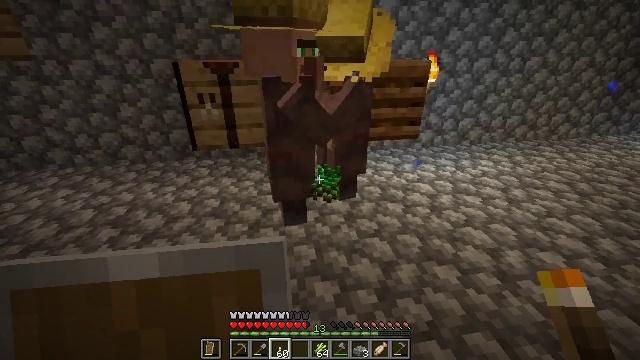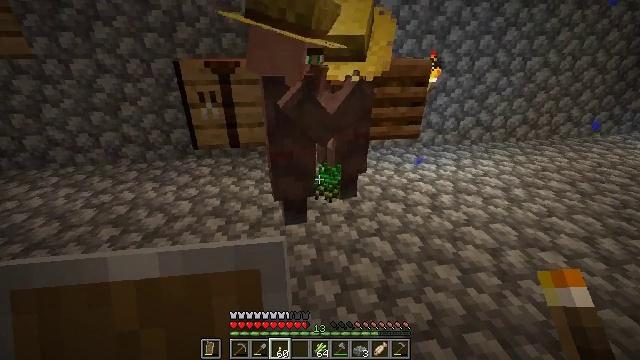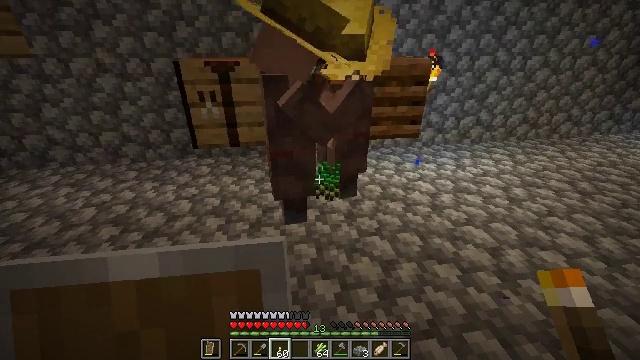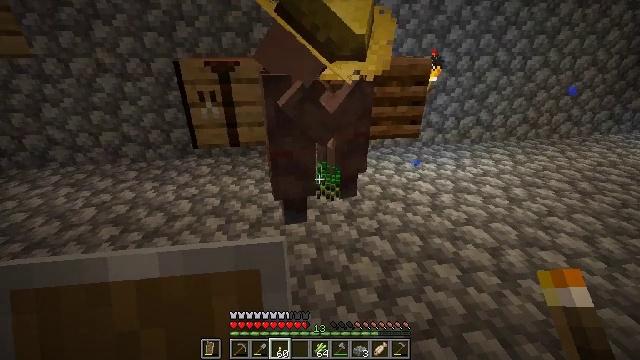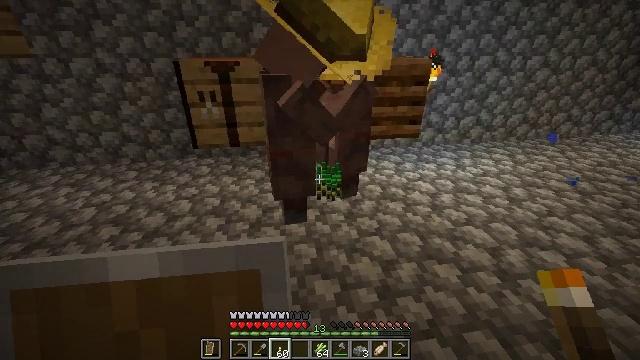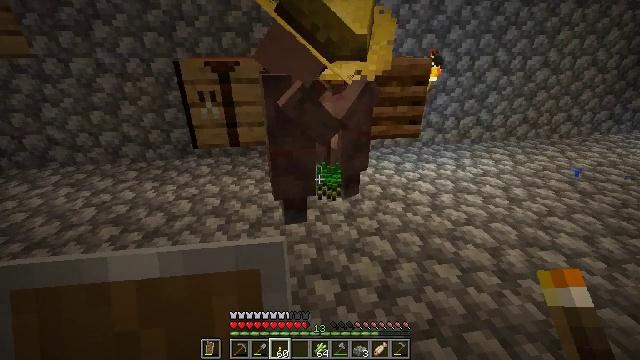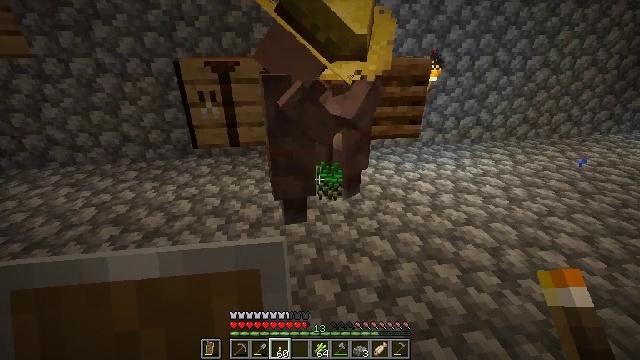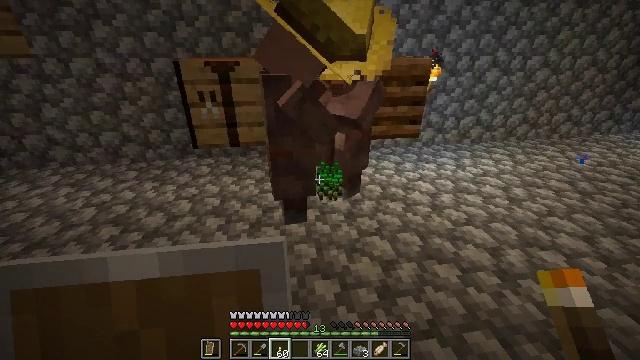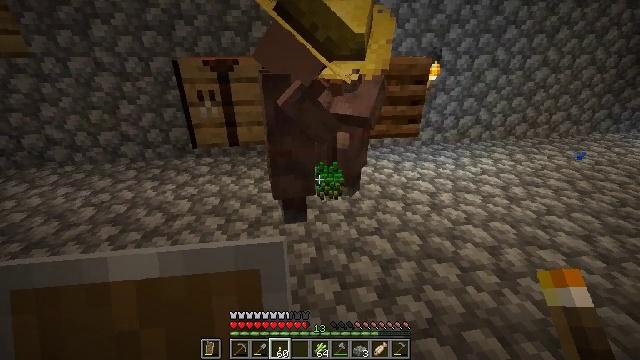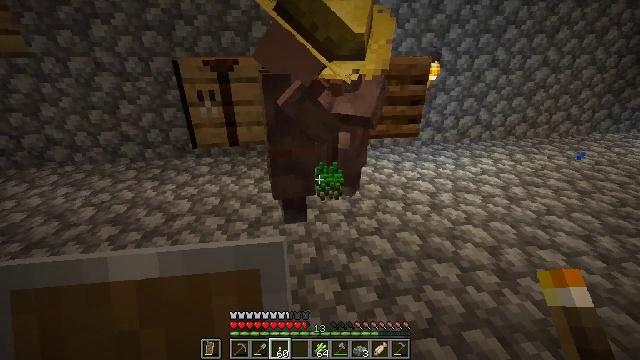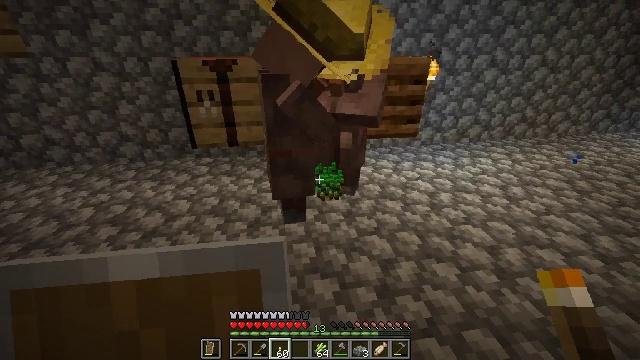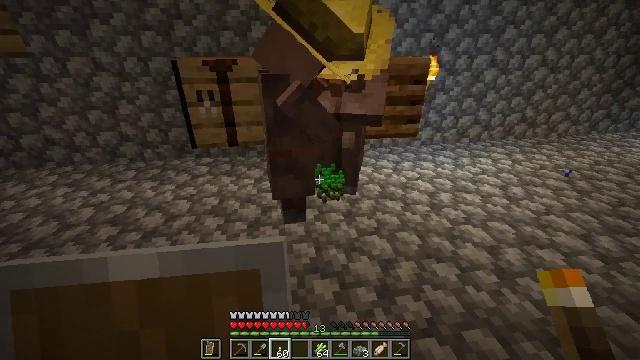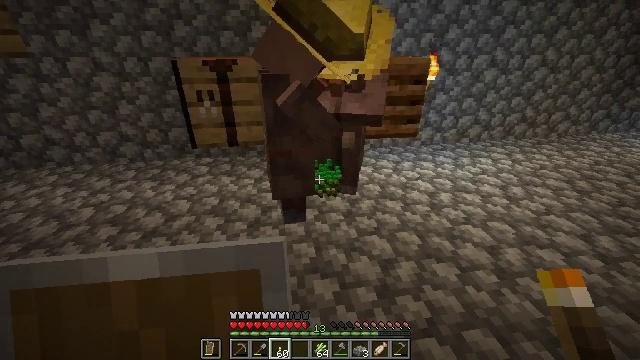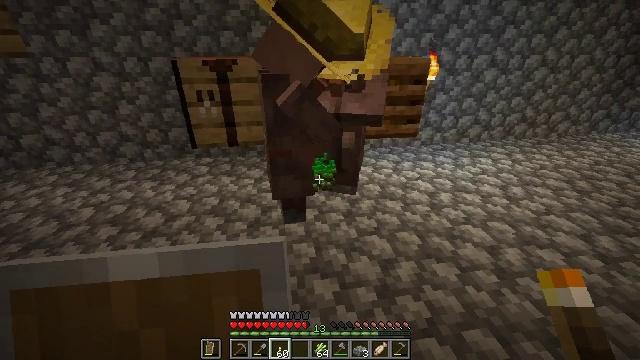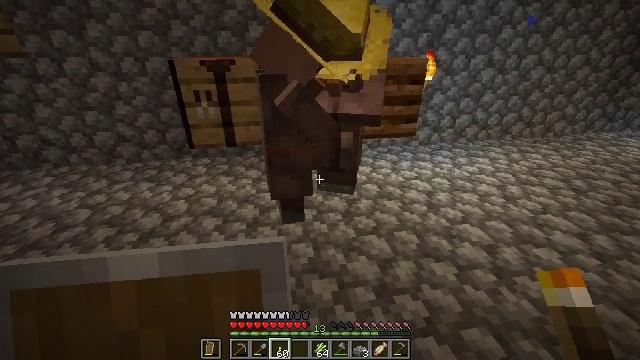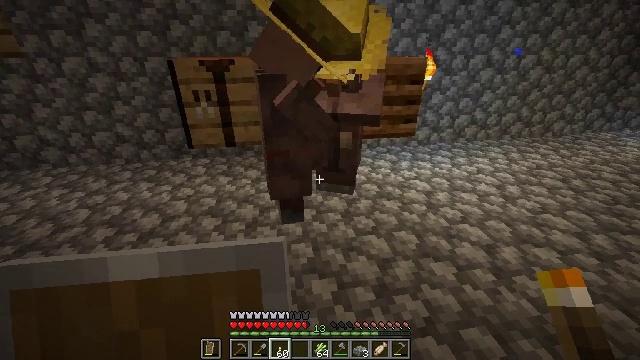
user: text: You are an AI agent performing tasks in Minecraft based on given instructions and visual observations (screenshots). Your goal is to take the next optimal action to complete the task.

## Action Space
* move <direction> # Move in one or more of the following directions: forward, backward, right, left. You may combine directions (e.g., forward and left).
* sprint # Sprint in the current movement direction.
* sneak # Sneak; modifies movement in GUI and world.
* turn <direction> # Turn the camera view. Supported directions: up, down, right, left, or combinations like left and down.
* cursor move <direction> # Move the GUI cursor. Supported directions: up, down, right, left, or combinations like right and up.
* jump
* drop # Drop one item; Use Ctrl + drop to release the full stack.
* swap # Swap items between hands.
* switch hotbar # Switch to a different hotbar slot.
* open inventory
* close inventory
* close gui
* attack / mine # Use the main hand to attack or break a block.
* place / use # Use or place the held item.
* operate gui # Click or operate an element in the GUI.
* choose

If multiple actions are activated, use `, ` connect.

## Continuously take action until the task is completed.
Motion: motion action
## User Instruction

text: Remove a cooked salmon from the inventory.
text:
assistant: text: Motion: no_op
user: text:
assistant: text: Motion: no_op
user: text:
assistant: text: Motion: no_op
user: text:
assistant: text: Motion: no_op
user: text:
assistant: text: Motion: no_op
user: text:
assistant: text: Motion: no_op
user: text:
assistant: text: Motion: no_op
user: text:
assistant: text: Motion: no_op
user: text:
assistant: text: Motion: no_op
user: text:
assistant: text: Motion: no_op
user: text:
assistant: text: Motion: no_op
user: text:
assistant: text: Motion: no_op
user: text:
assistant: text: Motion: no_op
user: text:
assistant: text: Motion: no_op
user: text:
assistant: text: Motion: no_op
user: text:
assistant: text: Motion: no_op
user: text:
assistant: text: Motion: no_op
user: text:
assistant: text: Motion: no_op
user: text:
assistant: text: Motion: no_op
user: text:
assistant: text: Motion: no_op
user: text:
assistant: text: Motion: no_op
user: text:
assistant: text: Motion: no_op
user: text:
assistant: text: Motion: no_op
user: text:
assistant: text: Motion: no_op
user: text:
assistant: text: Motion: no_op
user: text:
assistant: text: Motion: no_op
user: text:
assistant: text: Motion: no_op
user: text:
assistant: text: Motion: no_op
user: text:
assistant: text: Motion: no_op
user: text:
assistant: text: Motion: no_op